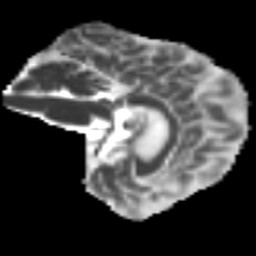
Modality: MD
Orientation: sagittal
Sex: female
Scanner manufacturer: ge
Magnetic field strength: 3 T
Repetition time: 7 s
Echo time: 0.0807 s